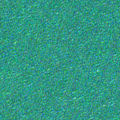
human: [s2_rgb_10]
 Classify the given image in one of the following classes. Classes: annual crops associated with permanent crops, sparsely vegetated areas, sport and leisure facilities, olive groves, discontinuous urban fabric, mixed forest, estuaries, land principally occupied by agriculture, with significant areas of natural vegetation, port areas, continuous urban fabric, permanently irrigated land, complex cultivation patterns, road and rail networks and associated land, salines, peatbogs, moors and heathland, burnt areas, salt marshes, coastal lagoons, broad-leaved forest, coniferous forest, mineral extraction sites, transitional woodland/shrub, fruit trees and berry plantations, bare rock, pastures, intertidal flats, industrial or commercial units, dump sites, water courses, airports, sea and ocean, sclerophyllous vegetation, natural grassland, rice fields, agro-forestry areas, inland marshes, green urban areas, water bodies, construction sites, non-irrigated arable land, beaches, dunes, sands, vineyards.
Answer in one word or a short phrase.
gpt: sea and ocean